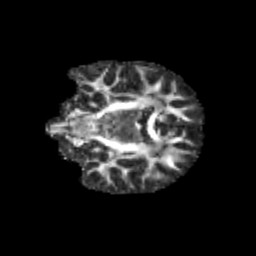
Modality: FA
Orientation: coronal
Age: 12
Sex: female
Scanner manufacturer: siemens
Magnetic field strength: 3 T
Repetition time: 3.8 s
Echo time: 0.07 s